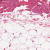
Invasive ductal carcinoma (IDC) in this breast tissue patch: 0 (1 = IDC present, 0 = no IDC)